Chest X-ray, PA view. Patient: 42 years old, sex M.
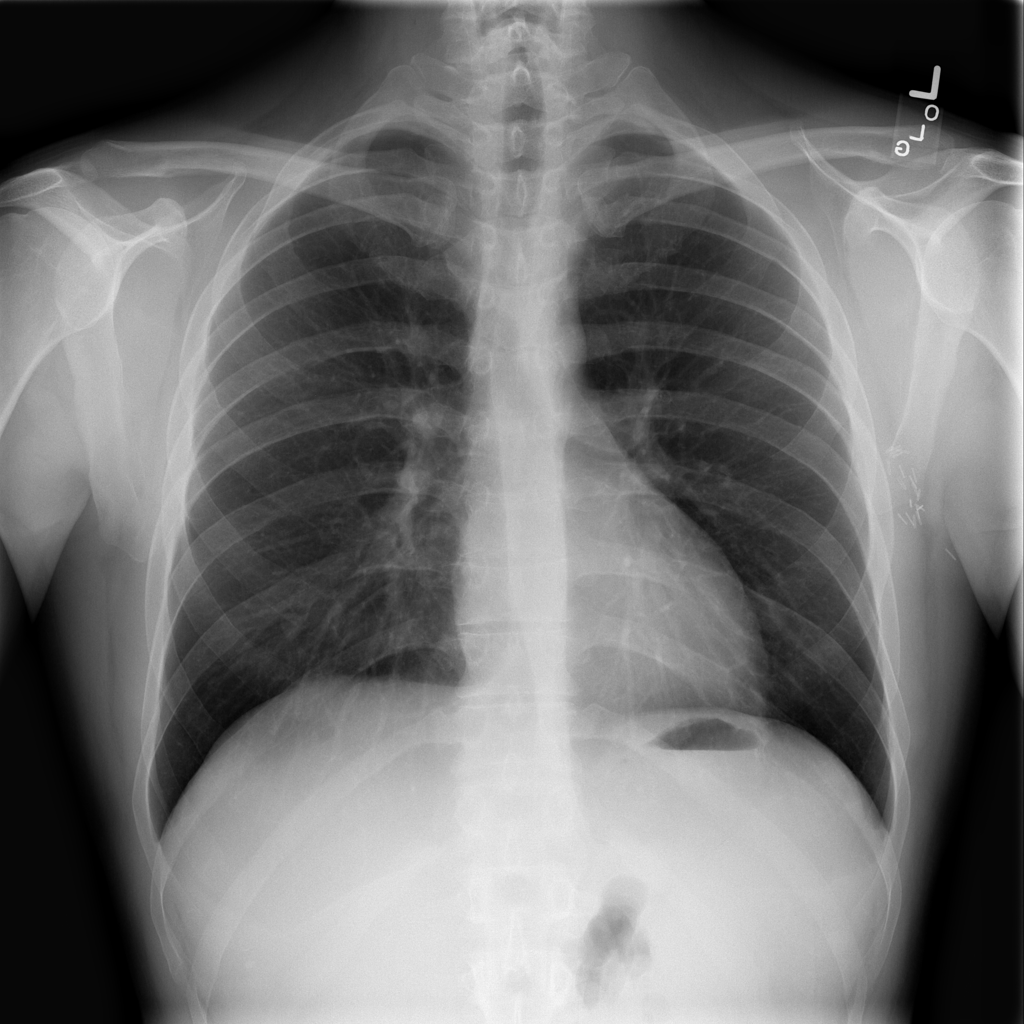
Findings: No Finding